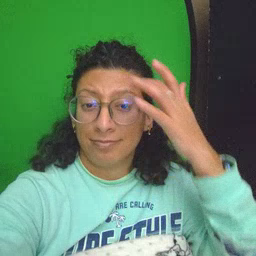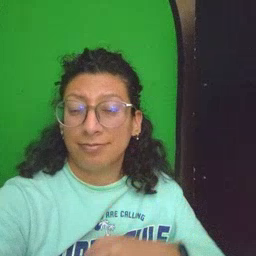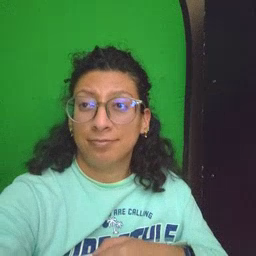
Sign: sick